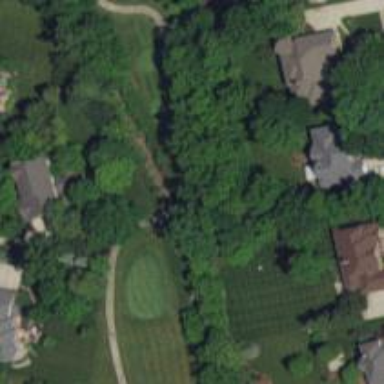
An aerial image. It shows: Path bridge with view of golf course.